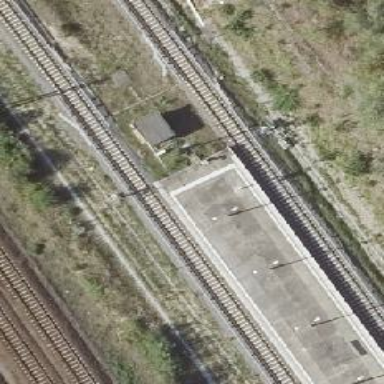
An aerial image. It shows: Railway signal.